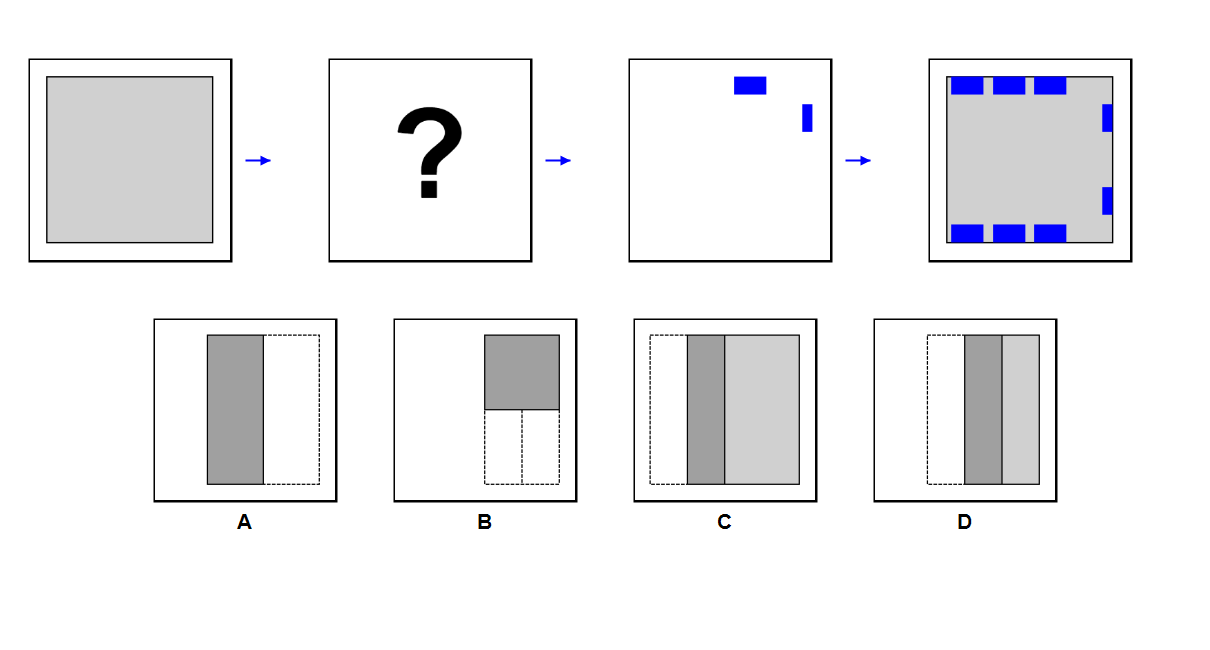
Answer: A